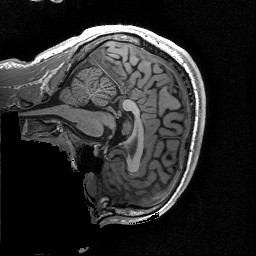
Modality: T1w
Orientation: sagittal